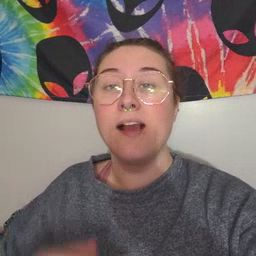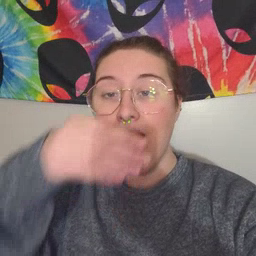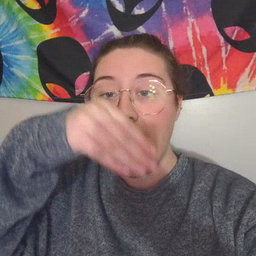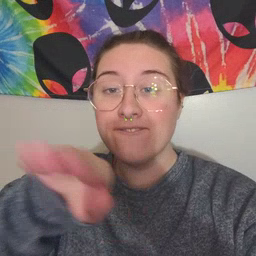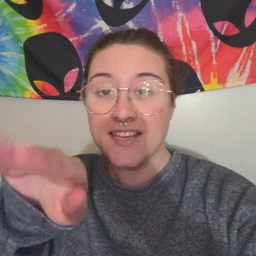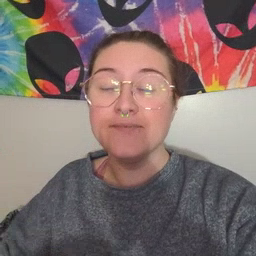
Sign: elephant